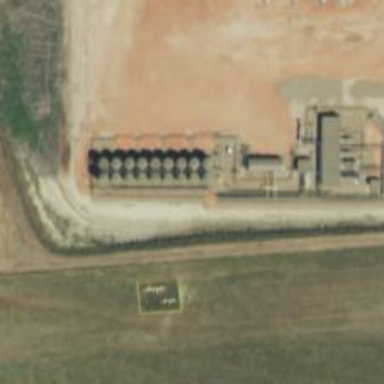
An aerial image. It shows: Storage tank with man-made structure.